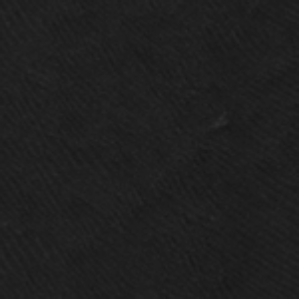
Label: frost